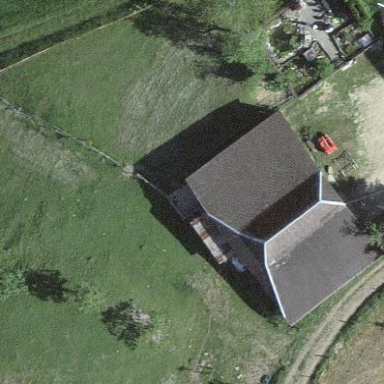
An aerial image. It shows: Rural barn.